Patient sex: M
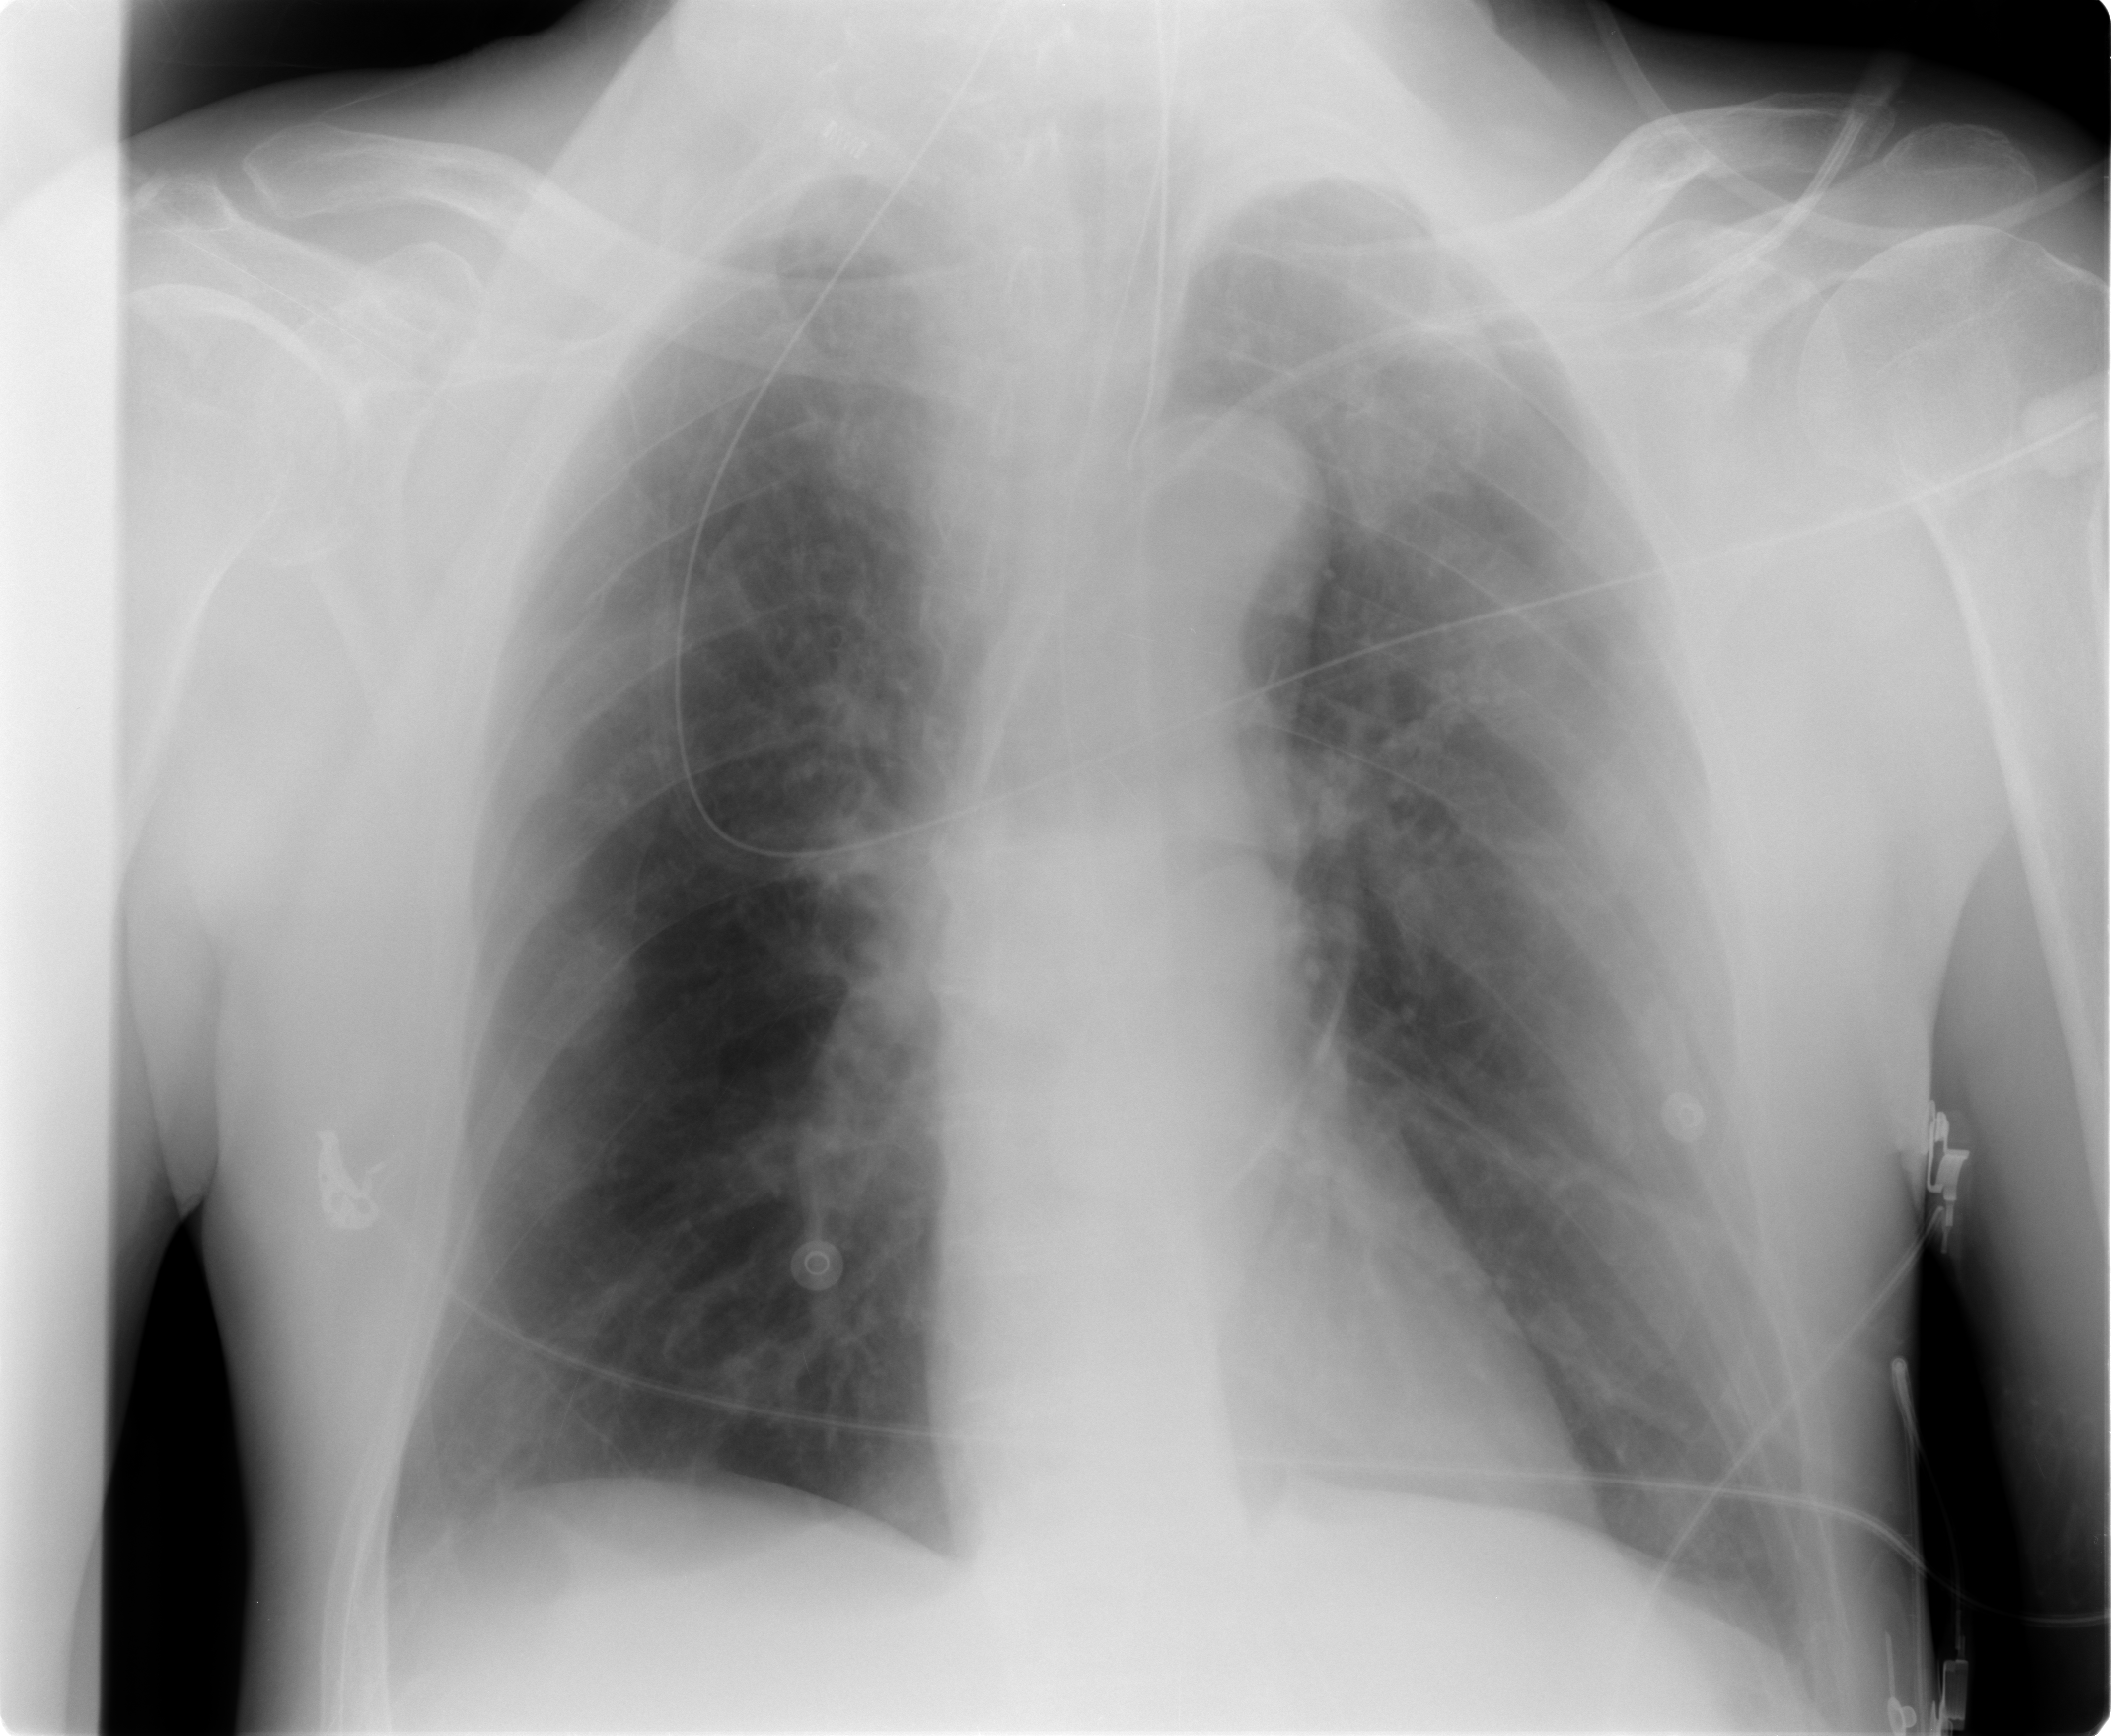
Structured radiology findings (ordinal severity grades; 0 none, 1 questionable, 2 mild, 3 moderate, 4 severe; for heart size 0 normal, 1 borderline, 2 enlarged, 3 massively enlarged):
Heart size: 0
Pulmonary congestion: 0
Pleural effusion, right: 1
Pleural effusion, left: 1
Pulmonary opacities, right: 0
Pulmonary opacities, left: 0
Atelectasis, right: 0
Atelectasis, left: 0